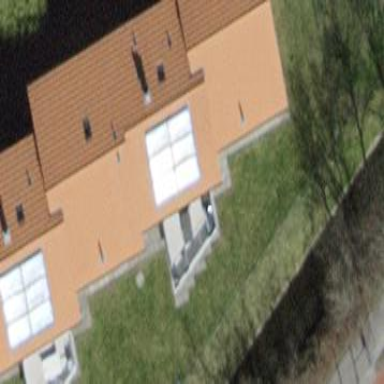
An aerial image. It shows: Semi-detached house.